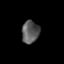
Tissue: lung
Cell type: Endothelial cells
Senescence score: 0.187
Nuclear area (px): 381
Mean DAPI intensity: 90.444